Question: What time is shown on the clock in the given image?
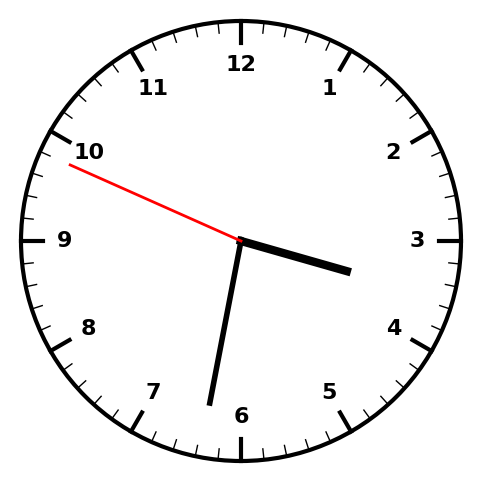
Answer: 03:31:49